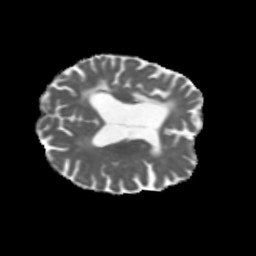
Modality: MD
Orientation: axial
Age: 63
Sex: female
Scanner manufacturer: siemens
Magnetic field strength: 3 T
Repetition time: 5.47 s
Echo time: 0.0854 s